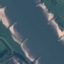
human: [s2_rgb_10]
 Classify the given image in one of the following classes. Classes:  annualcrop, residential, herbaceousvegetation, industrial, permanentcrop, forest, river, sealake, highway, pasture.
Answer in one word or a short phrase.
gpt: River